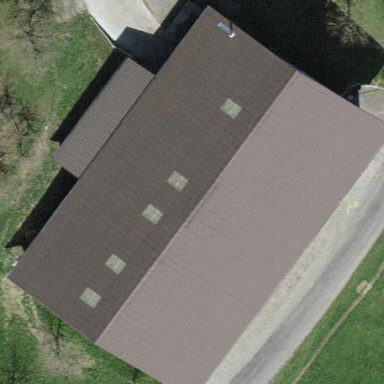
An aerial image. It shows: Farm auxiliary building.